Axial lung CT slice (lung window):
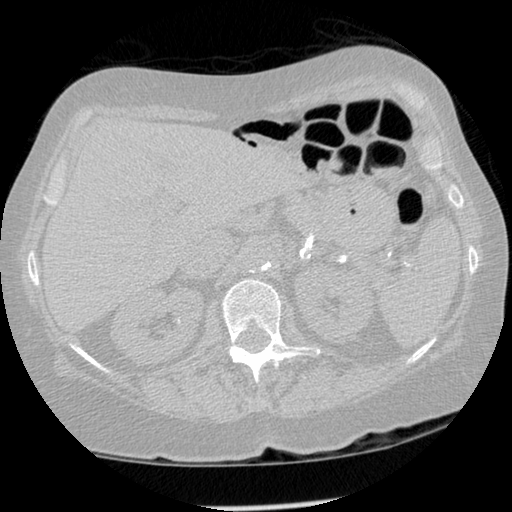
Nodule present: no